Field crop: maize
Growth stage: 2
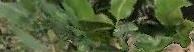
Species: maize